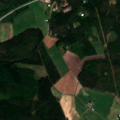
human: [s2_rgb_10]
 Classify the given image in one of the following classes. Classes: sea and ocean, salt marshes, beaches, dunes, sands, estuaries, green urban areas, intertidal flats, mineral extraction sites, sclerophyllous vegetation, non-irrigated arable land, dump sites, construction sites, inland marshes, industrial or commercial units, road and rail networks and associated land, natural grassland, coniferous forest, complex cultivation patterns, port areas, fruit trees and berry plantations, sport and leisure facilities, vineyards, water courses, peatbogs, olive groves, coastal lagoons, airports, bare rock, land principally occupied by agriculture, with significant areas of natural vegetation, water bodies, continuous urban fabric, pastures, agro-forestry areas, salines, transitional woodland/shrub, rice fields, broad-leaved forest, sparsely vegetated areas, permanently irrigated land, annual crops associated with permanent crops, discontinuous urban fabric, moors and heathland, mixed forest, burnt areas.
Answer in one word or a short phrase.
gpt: non-irrigated arable land, land principally occupied by agriculture, with significant areas of natural vegetation, broad-leaved forest, coniferous forest, mixed forest